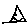
Label: triangle